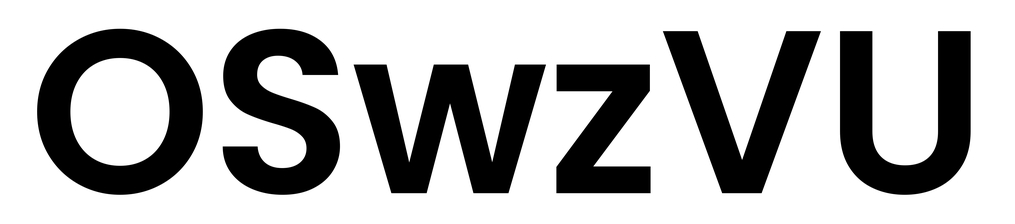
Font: Poppins-SemiBold